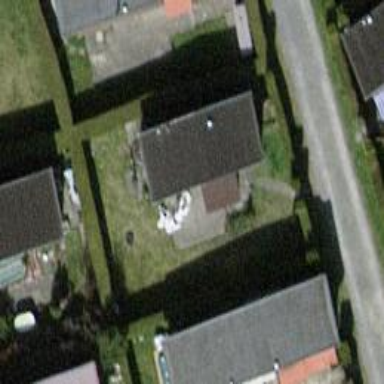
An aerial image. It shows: Static caravan building.